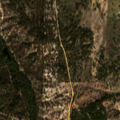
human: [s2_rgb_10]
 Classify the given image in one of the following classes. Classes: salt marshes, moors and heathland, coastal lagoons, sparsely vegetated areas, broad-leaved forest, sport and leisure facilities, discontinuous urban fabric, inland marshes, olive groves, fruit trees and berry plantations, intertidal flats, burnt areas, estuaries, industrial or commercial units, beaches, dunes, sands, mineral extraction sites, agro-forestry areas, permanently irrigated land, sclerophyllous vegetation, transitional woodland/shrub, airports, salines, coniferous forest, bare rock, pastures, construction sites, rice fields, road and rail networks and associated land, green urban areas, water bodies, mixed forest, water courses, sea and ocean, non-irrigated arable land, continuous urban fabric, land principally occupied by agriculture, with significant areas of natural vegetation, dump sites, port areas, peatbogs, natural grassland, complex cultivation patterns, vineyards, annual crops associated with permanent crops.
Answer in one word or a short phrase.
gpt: agro-forestry areas, broad-leaved forest